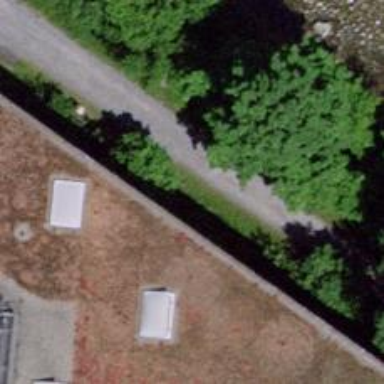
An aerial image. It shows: Brown bench in the vicinity.